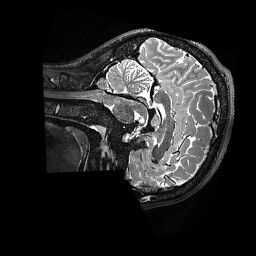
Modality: T2w
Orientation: sagittal
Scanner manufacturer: siemens
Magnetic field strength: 3 T
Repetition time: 3.2 s
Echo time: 0.563 s